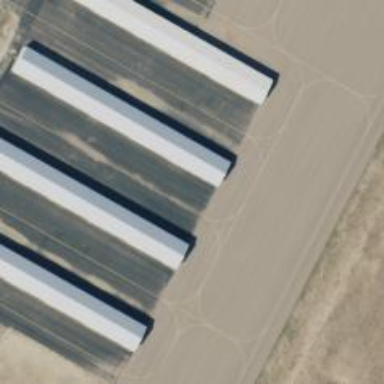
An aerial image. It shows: Hangar building.